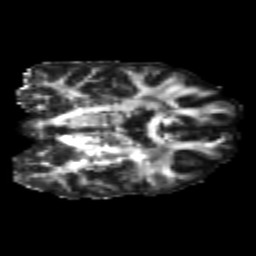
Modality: FA
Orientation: coronal
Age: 26
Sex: male
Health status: healthy
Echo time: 0.074 s